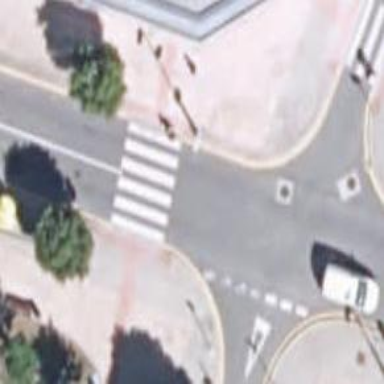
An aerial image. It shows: Uncontrolled zebra crossing on the road.